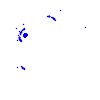
Particle: kaon